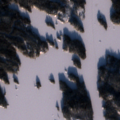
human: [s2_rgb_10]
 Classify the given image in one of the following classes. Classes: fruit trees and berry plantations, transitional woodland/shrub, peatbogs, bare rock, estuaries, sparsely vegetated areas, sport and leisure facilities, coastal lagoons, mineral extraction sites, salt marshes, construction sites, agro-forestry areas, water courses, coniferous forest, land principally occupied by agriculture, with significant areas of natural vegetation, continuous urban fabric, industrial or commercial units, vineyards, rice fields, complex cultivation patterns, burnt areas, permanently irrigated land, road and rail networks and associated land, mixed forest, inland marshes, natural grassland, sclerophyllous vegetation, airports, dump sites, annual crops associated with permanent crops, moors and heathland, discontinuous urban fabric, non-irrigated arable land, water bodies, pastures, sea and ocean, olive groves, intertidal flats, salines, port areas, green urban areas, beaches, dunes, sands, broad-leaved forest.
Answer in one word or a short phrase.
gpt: coniferous forest, water bodies